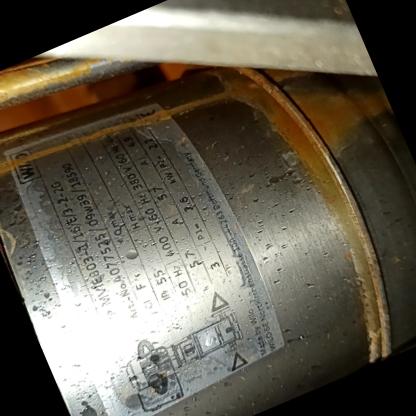
Klasa: tabliczka-znamionowa